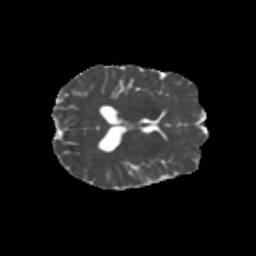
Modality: MD
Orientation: axial
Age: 26
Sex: male
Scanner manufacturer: siemens
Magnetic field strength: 3 T
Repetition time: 1.8 s
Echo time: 0.07 s